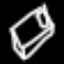
Label: bed